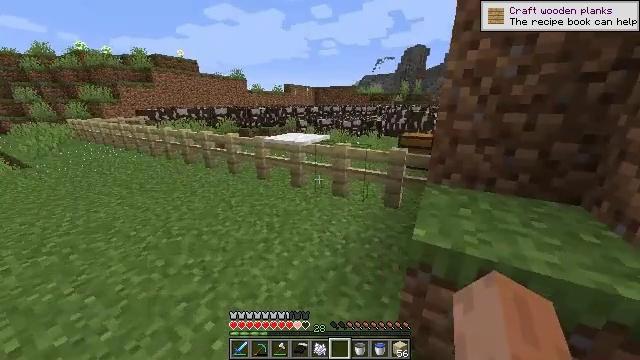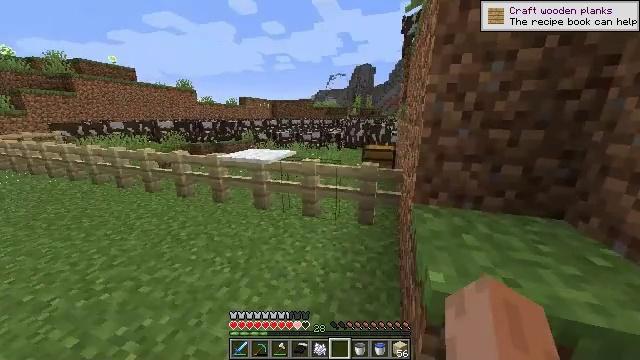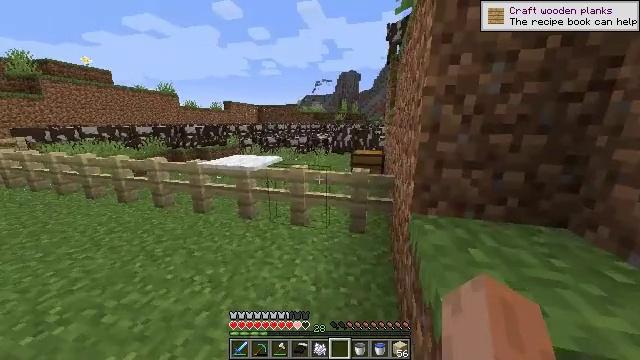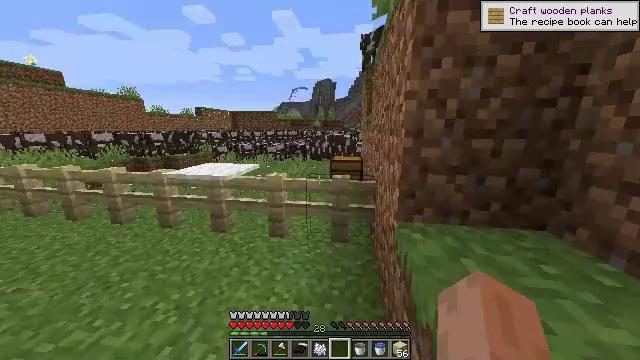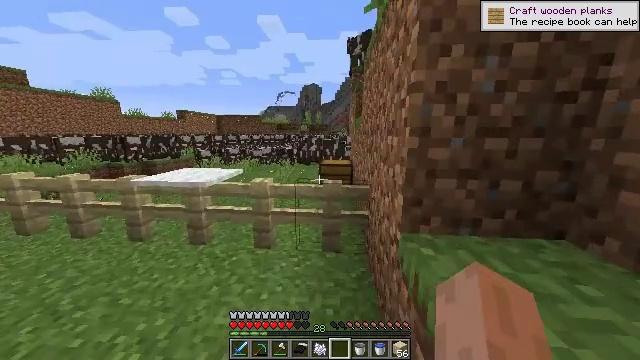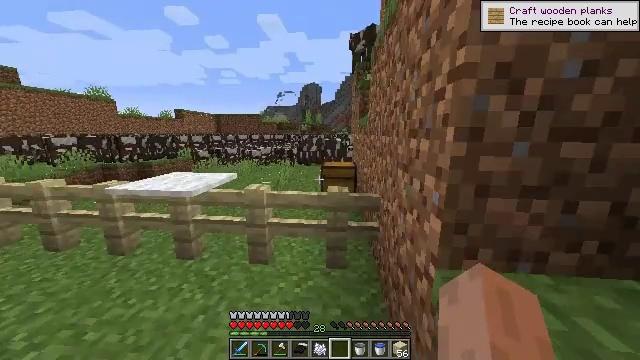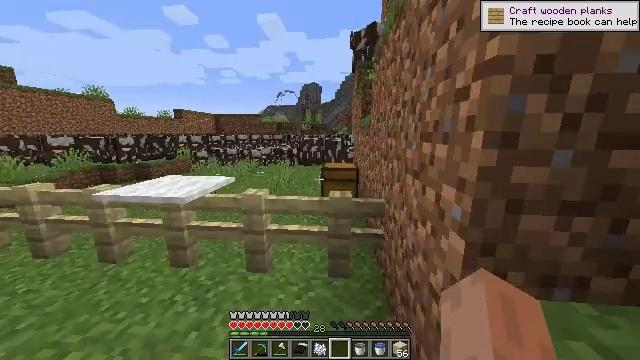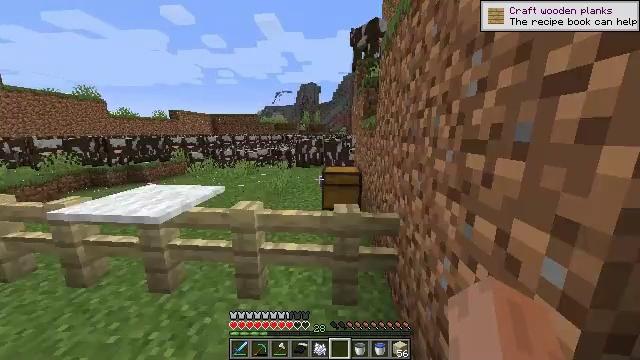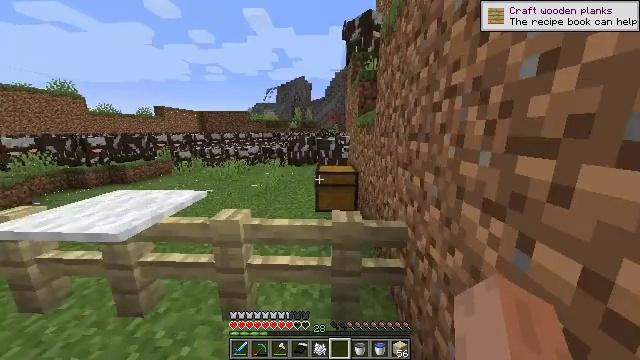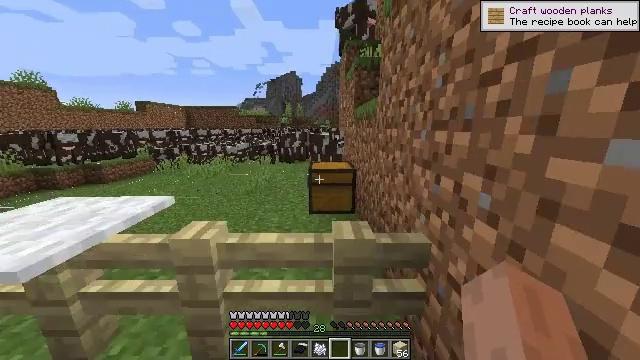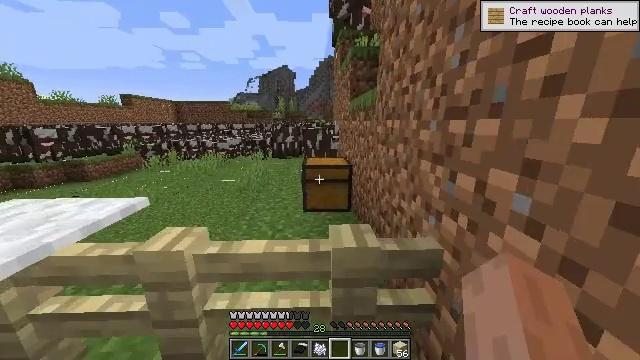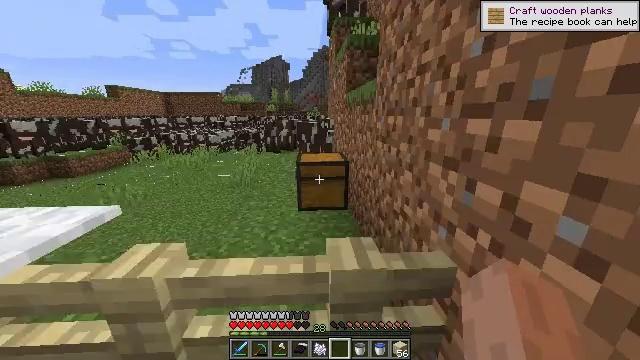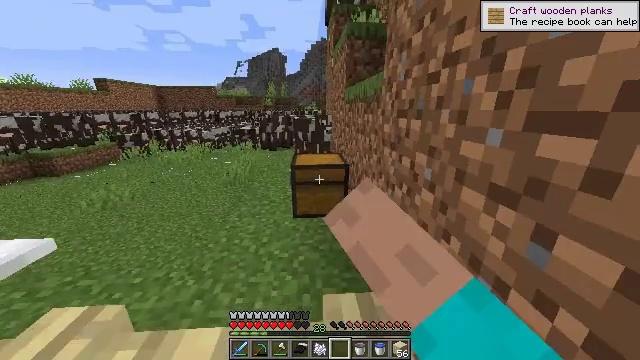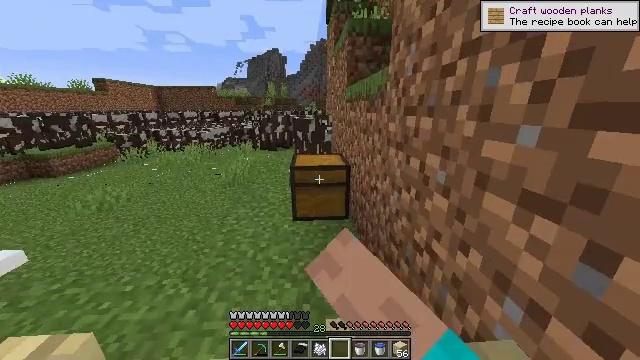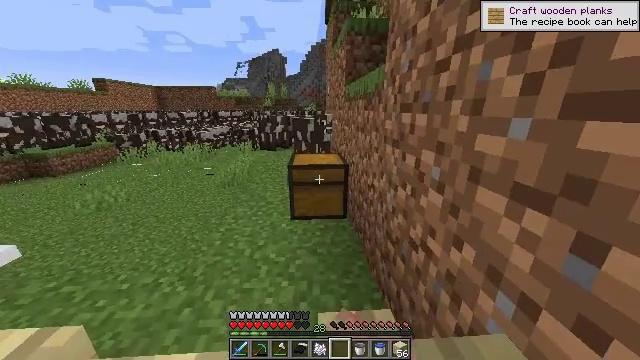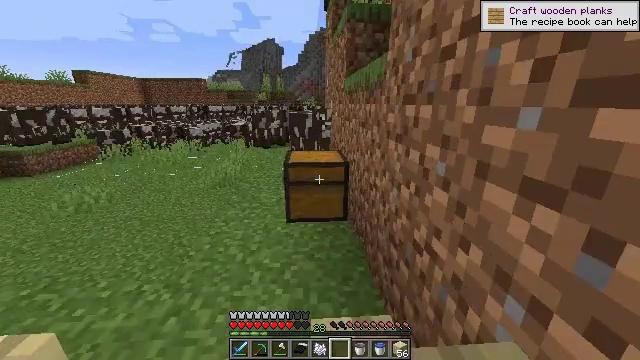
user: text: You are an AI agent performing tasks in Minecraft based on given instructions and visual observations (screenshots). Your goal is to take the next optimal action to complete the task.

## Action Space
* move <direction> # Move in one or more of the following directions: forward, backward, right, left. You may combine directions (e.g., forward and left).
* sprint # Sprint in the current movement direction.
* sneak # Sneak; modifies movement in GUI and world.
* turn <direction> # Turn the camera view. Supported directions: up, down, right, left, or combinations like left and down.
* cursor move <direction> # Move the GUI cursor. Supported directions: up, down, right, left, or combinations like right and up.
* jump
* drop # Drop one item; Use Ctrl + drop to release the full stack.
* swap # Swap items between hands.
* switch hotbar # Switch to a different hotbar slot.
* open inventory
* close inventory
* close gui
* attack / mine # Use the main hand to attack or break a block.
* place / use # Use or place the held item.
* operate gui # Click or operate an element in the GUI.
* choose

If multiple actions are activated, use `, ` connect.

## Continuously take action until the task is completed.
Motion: motion action
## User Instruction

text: Remove a bone meal from the inventory.
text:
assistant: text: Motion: move forward, sprint, turn right and up
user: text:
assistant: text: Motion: move forward, sprint, turn right and up
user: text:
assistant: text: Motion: move forward, sprint, turn right and up
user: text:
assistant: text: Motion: move forward, sprint, turn right
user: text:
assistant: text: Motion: move forward, sprint
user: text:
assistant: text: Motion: move forward, sprint
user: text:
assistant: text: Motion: move forward, sprint
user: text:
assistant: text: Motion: move forward, sprint, turn right
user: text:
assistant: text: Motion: move forward, sprint, turn right and down
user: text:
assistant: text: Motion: move forward, sprint, turn right and down
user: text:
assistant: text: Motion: move forward, sprint, turn right and down, use / place
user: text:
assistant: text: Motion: move forward, sprint, turn down, use / place
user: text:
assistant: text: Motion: move forward, sprint, use / place
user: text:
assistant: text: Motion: no_op
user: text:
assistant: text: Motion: no_op
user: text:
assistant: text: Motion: no_op
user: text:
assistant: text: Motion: no_op
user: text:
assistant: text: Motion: no_op
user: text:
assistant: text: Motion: no_op
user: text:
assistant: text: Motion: turn left and down
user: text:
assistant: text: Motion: sneak, turn left and down
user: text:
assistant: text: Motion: sneak, turn down
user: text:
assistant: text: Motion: sneak
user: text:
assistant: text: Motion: sneak, turn up
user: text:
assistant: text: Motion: sneak, turn up
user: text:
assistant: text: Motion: sneak, attack / mine
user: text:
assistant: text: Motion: sneak, attack / mine
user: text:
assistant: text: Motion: sneak, attack / mine
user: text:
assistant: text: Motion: sneak
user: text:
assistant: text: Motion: sneak